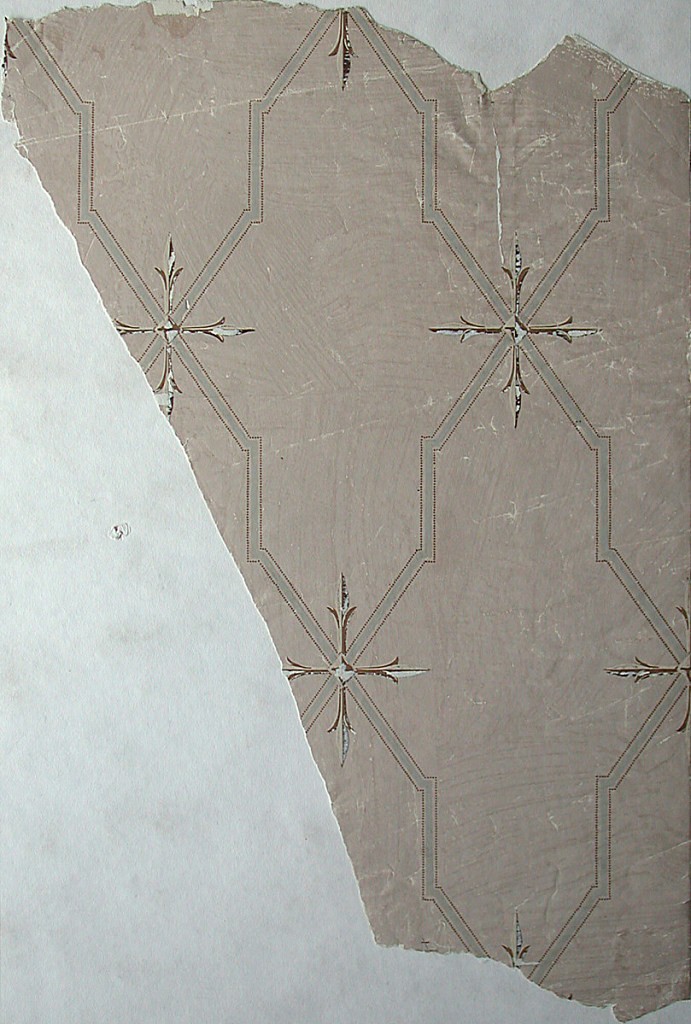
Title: Sidewall
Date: ca. 1860
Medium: Block-printed
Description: Irregularly shaped portion of paper with stepped lattice framework and conventional leaf motif at points of intersection. Printed in browns and gray on neutral pink ground.